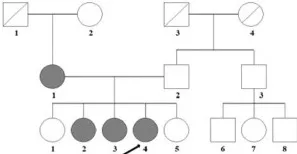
(C) The minor facial anomalies of the mother (II-1): maxillary hypoplasia, prominent nose, and pointed chin.
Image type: pathology (giemsa)